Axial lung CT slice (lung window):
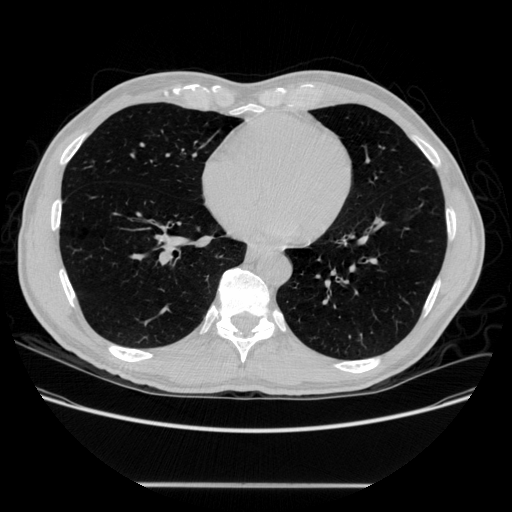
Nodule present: no